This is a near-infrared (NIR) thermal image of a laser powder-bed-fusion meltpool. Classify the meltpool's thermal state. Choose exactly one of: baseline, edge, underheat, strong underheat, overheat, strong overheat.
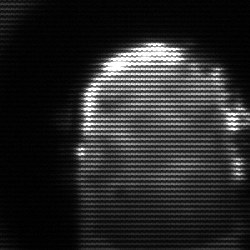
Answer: baseline